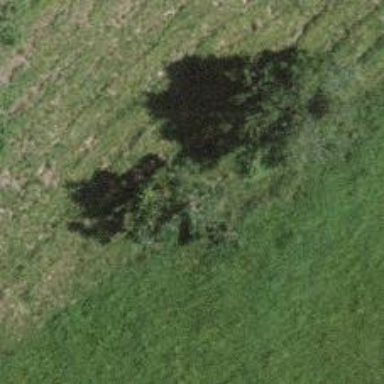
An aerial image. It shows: Single tag "natural: tree."